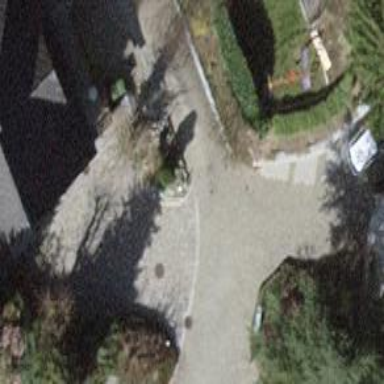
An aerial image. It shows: Driveway made of paving stones.